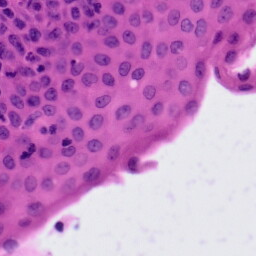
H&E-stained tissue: Tonsil